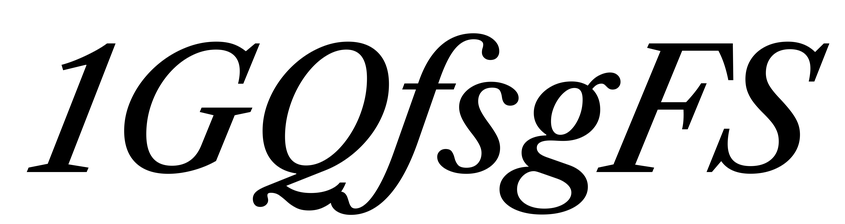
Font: LibreCaslonText-Italic_Medium_Italic